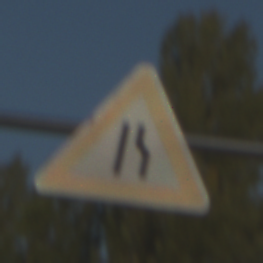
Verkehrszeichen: EinseitigVerengteFahrbahnRechts
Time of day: SunriseSunset
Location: Outdoor (Special)
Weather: Clear
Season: NotSpecified
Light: Natural